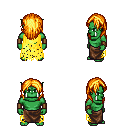
a pixel art fantasy rpg character, male body template, orc, green skin, yellow tattered cape, robe skirt, light blonde long hairstyle, leather bracers, four views (front, back, left, right), 2x2 character sprite sheet, small pixel art, hard edges, no anti-aliasing